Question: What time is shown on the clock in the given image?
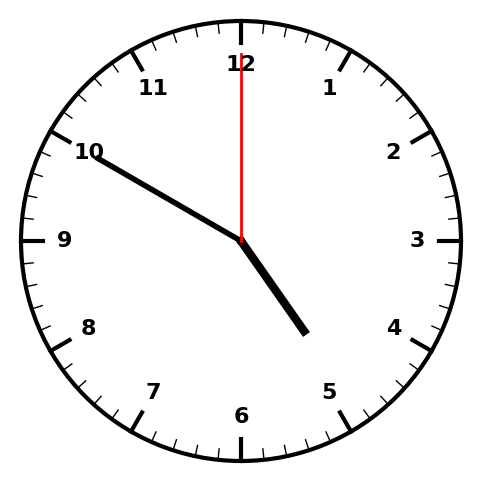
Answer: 04:50:00